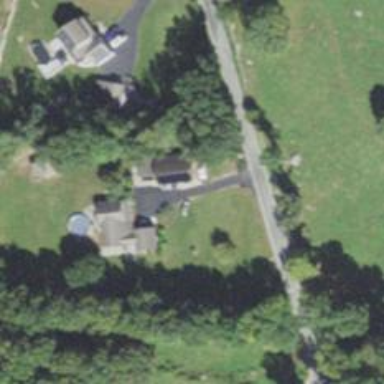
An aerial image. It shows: Residential driveway used as service road.